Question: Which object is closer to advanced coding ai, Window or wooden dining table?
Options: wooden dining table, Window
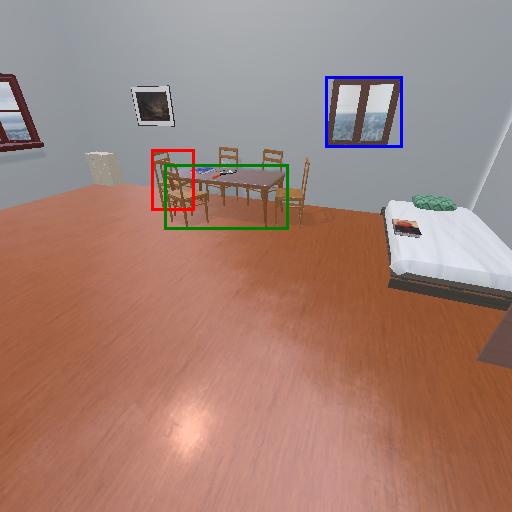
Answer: wooden dining table